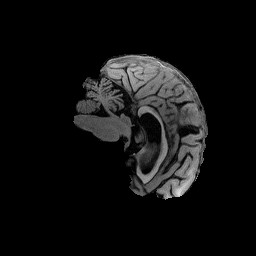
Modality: T1w
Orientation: sagittal
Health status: healthy